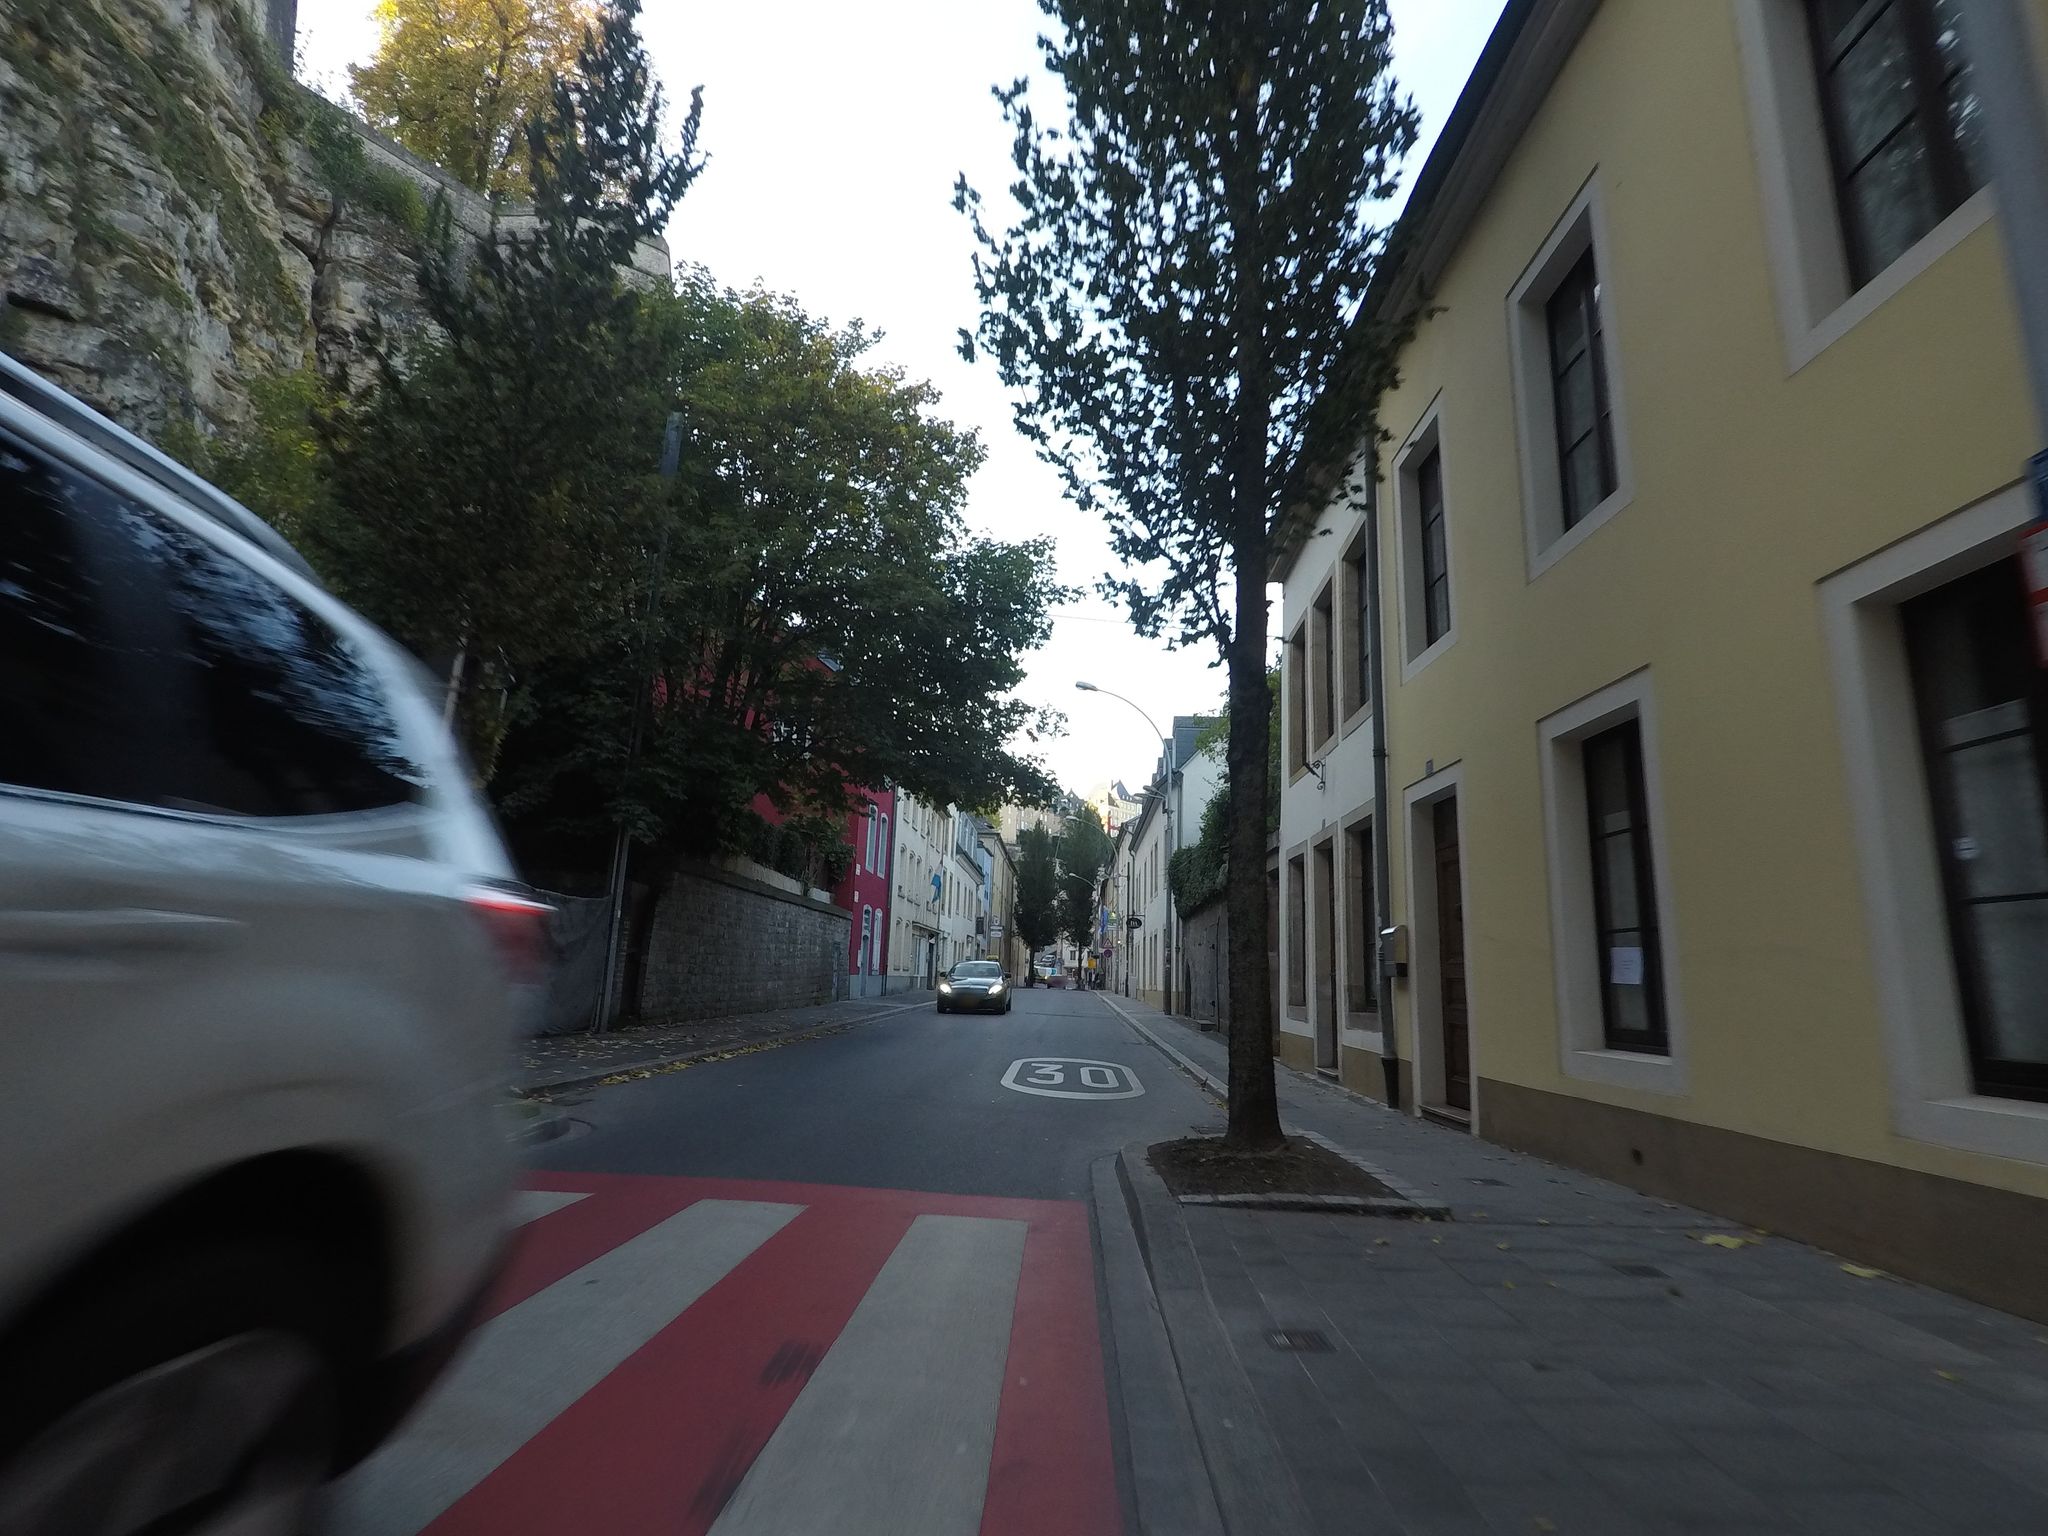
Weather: cloudy
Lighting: day
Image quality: good
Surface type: walking surface
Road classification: tertiary, residential
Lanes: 2
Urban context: urban centre
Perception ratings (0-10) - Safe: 5.98, Lively: 8.62, Beautiful: 8.83, Boring: 1.78, Depressing: 1.41, Wealthy: 6.99